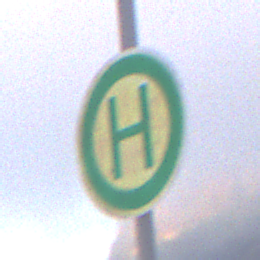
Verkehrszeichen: Haltestelle
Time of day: SunriseSunset
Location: Outdoor (Beach)
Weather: Overcast
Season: NotSpecified
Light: Natural